Question: Find the area of the following quadrilateral, where all points are on integers. The result is rounded to 1 decimal place
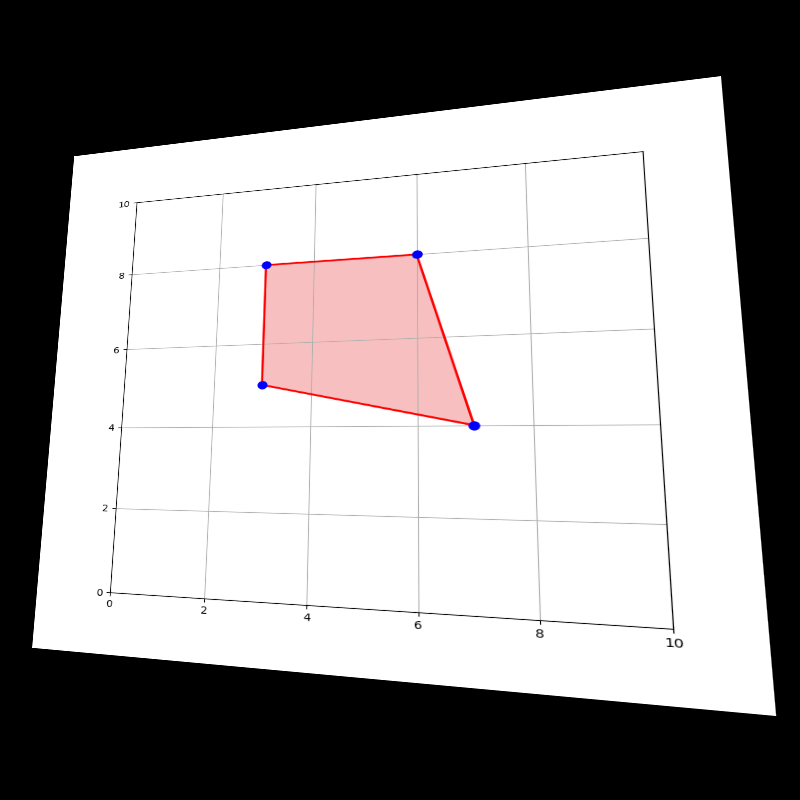
Answer: 12.0